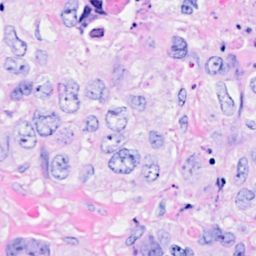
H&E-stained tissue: Breast